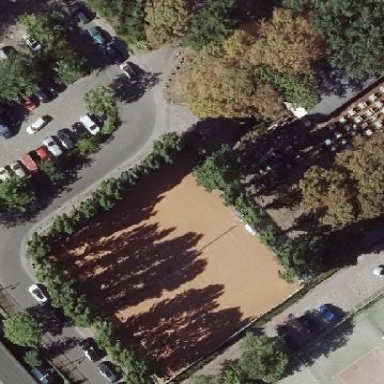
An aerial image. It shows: Tennis court with tartan surface located on pitch designated for leisure land.